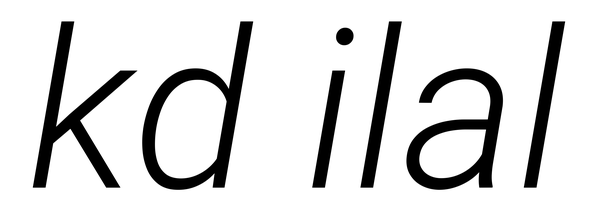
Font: Roboto-Italic_Light_Italic